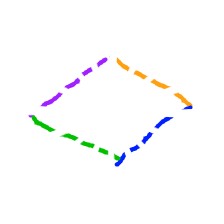
Shape: rhombus